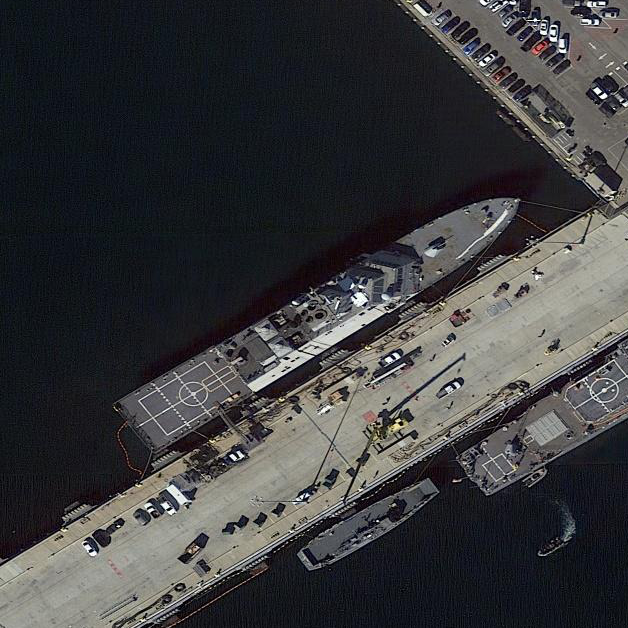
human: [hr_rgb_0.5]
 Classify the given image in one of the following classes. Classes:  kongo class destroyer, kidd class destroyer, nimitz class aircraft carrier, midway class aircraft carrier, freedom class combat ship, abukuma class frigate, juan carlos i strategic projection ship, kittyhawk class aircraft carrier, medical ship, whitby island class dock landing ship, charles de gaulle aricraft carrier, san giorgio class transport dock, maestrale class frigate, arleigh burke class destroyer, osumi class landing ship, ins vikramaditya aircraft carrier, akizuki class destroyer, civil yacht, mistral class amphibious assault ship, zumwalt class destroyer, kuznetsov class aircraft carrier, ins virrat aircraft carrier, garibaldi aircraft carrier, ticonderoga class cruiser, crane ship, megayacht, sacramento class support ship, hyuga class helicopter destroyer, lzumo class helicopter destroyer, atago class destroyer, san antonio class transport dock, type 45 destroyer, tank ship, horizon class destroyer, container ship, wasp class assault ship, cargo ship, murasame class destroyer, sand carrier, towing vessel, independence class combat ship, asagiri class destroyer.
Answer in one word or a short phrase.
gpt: Freedom class combat ship